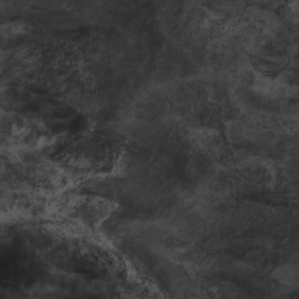
Label: non_frost